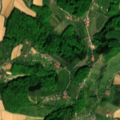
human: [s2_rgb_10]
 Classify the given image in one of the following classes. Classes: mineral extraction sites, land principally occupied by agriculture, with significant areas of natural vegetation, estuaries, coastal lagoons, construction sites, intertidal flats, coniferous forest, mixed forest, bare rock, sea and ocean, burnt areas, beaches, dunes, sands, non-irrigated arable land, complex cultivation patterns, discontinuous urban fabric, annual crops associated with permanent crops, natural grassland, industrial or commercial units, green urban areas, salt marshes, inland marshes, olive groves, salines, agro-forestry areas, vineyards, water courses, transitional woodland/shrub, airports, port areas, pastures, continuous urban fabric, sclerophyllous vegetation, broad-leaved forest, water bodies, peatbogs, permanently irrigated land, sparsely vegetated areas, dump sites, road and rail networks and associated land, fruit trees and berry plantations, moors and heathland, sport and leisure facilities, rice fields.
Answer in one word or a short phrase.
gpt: non-irrigated arable land, pastures, broad-leaved forest